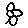
Label: flower